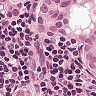
Metastatic tissue present: yes